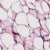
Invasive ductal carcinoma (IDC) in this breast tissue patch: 0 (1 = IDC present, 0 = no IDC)